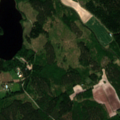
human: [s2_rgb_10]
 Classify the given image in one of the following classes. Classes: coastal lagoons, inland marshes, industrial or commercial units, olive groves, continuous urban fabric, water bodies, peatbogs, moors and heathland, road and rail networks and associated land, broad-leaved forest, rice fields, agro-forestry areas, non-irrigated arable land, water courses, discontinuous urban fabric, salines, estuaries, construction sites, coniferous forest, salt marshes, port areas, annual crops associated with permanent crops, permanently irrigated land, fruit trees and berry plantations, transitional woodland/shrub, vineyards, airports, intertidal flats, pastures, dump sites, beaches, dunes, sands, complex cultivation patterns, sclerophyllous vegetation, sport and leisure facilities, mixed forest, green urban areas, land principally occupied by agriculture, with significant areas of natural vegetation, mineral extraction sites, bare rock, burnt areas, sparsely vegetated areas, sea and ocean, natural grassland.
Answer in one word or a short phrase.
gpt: coniferous forest, mixed forest, transitional woodland/shrub